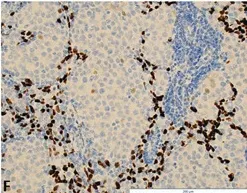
(F) Background thymic epithelium stain positively with p63 while the seminoma cells that are present in clusters are negative. P63 stain, 40x magnification. H&E, Hematoxylin and eosin; AE1/AE3, cytokeratin stain; OCT 3/4, octamer-binding transcription factor 4; SALL4, spalt like transcription factor 4.
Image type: pathology (immunostaining)